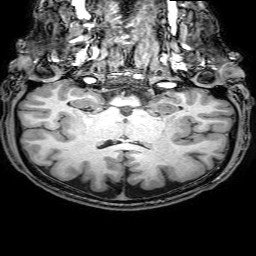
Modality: T1w
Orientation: sagittal
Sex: male
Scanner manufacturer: philips
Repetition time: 0.008241 s
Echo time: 0.00378 s